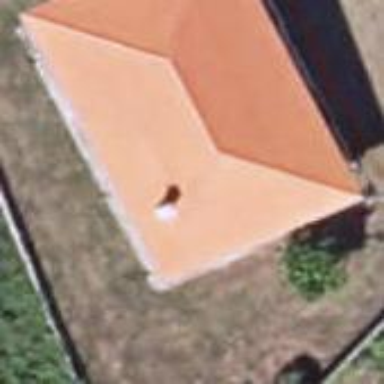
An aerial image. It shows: Simple house.